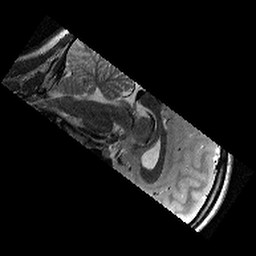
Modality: T2w
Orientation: sagittal
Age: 11
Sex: female
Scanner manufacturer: siemens
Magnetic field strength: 3 T
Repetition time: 9.23 s
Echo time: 0.067 s